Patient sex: M
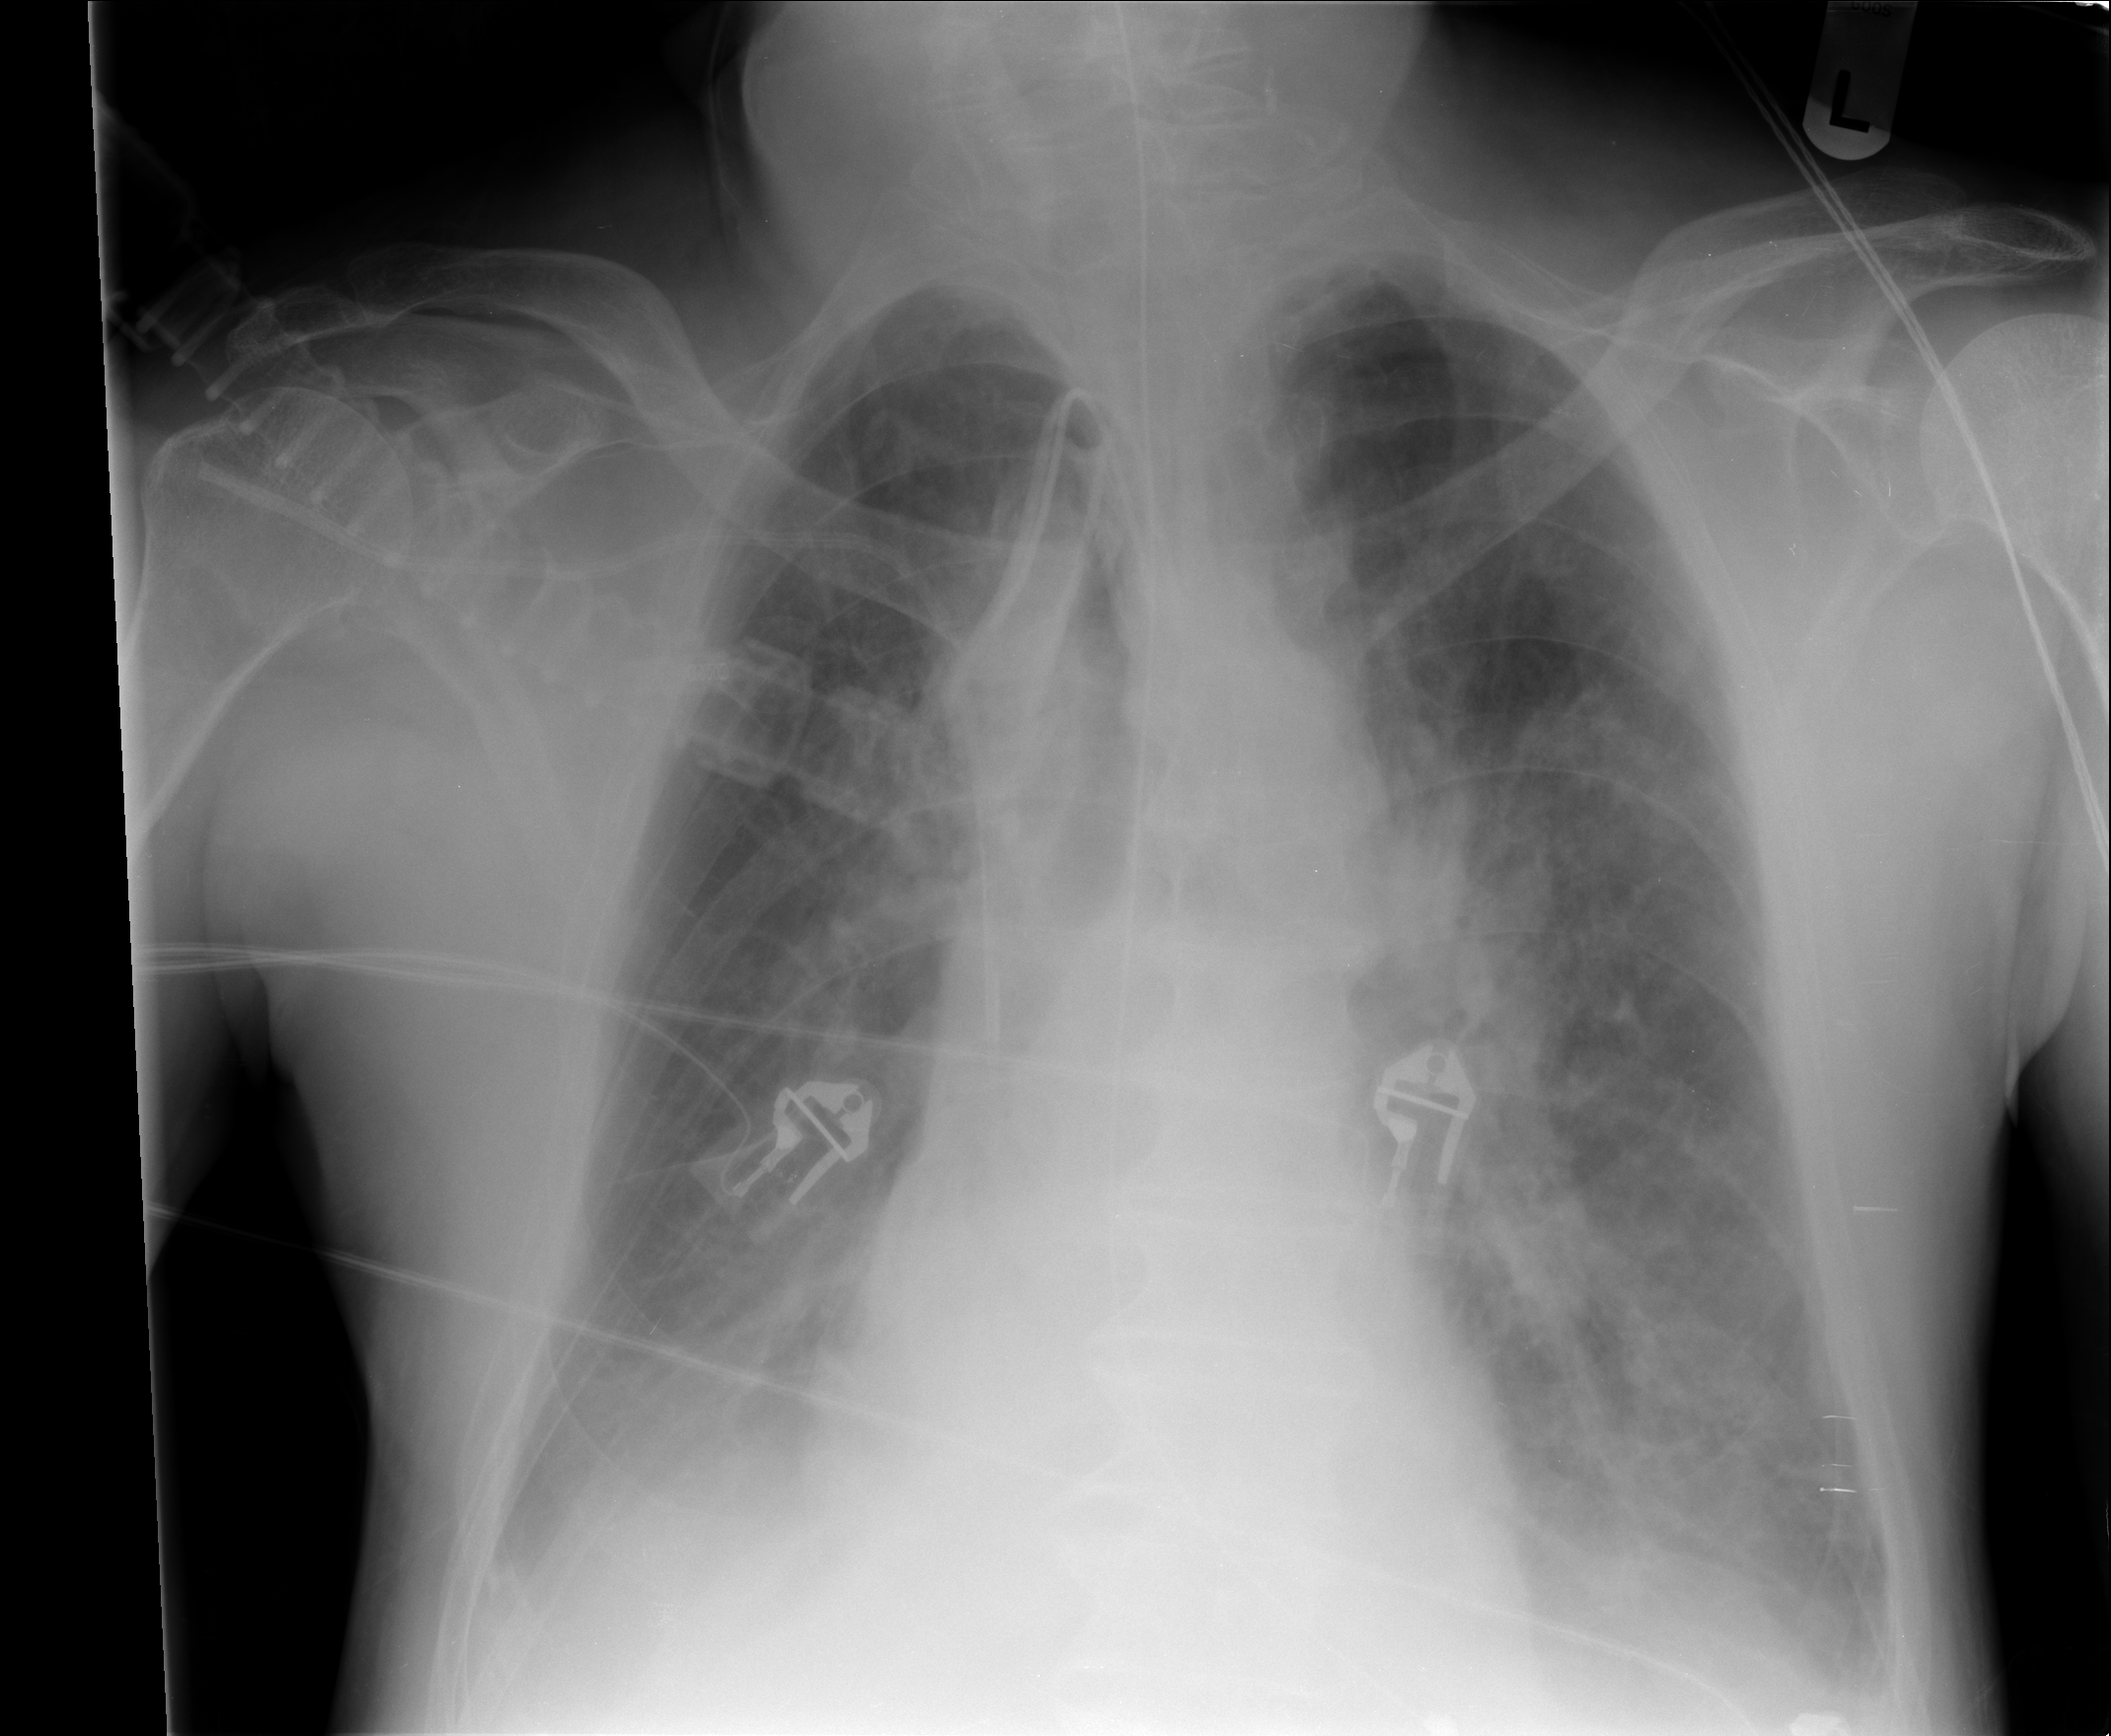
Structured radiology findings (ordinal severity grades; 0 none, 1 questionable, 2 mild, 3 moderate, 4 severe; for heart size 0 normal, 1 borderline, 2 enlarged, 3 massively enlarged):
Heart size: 0
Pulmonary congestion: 3
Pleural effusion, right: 2
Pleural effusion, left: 2
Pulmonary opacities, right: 0
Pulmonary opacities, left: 0
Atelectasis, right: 0
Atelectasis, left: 0